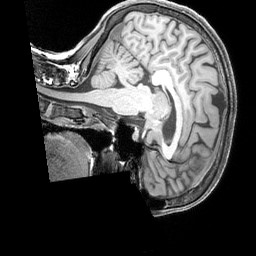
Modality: T1w
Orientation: sagittal
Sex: female
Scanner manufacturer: siemens
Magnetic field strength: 3 T
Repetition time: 2.3 s
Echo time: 0.00226 s